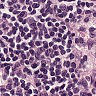
Metastatic tissue present: no